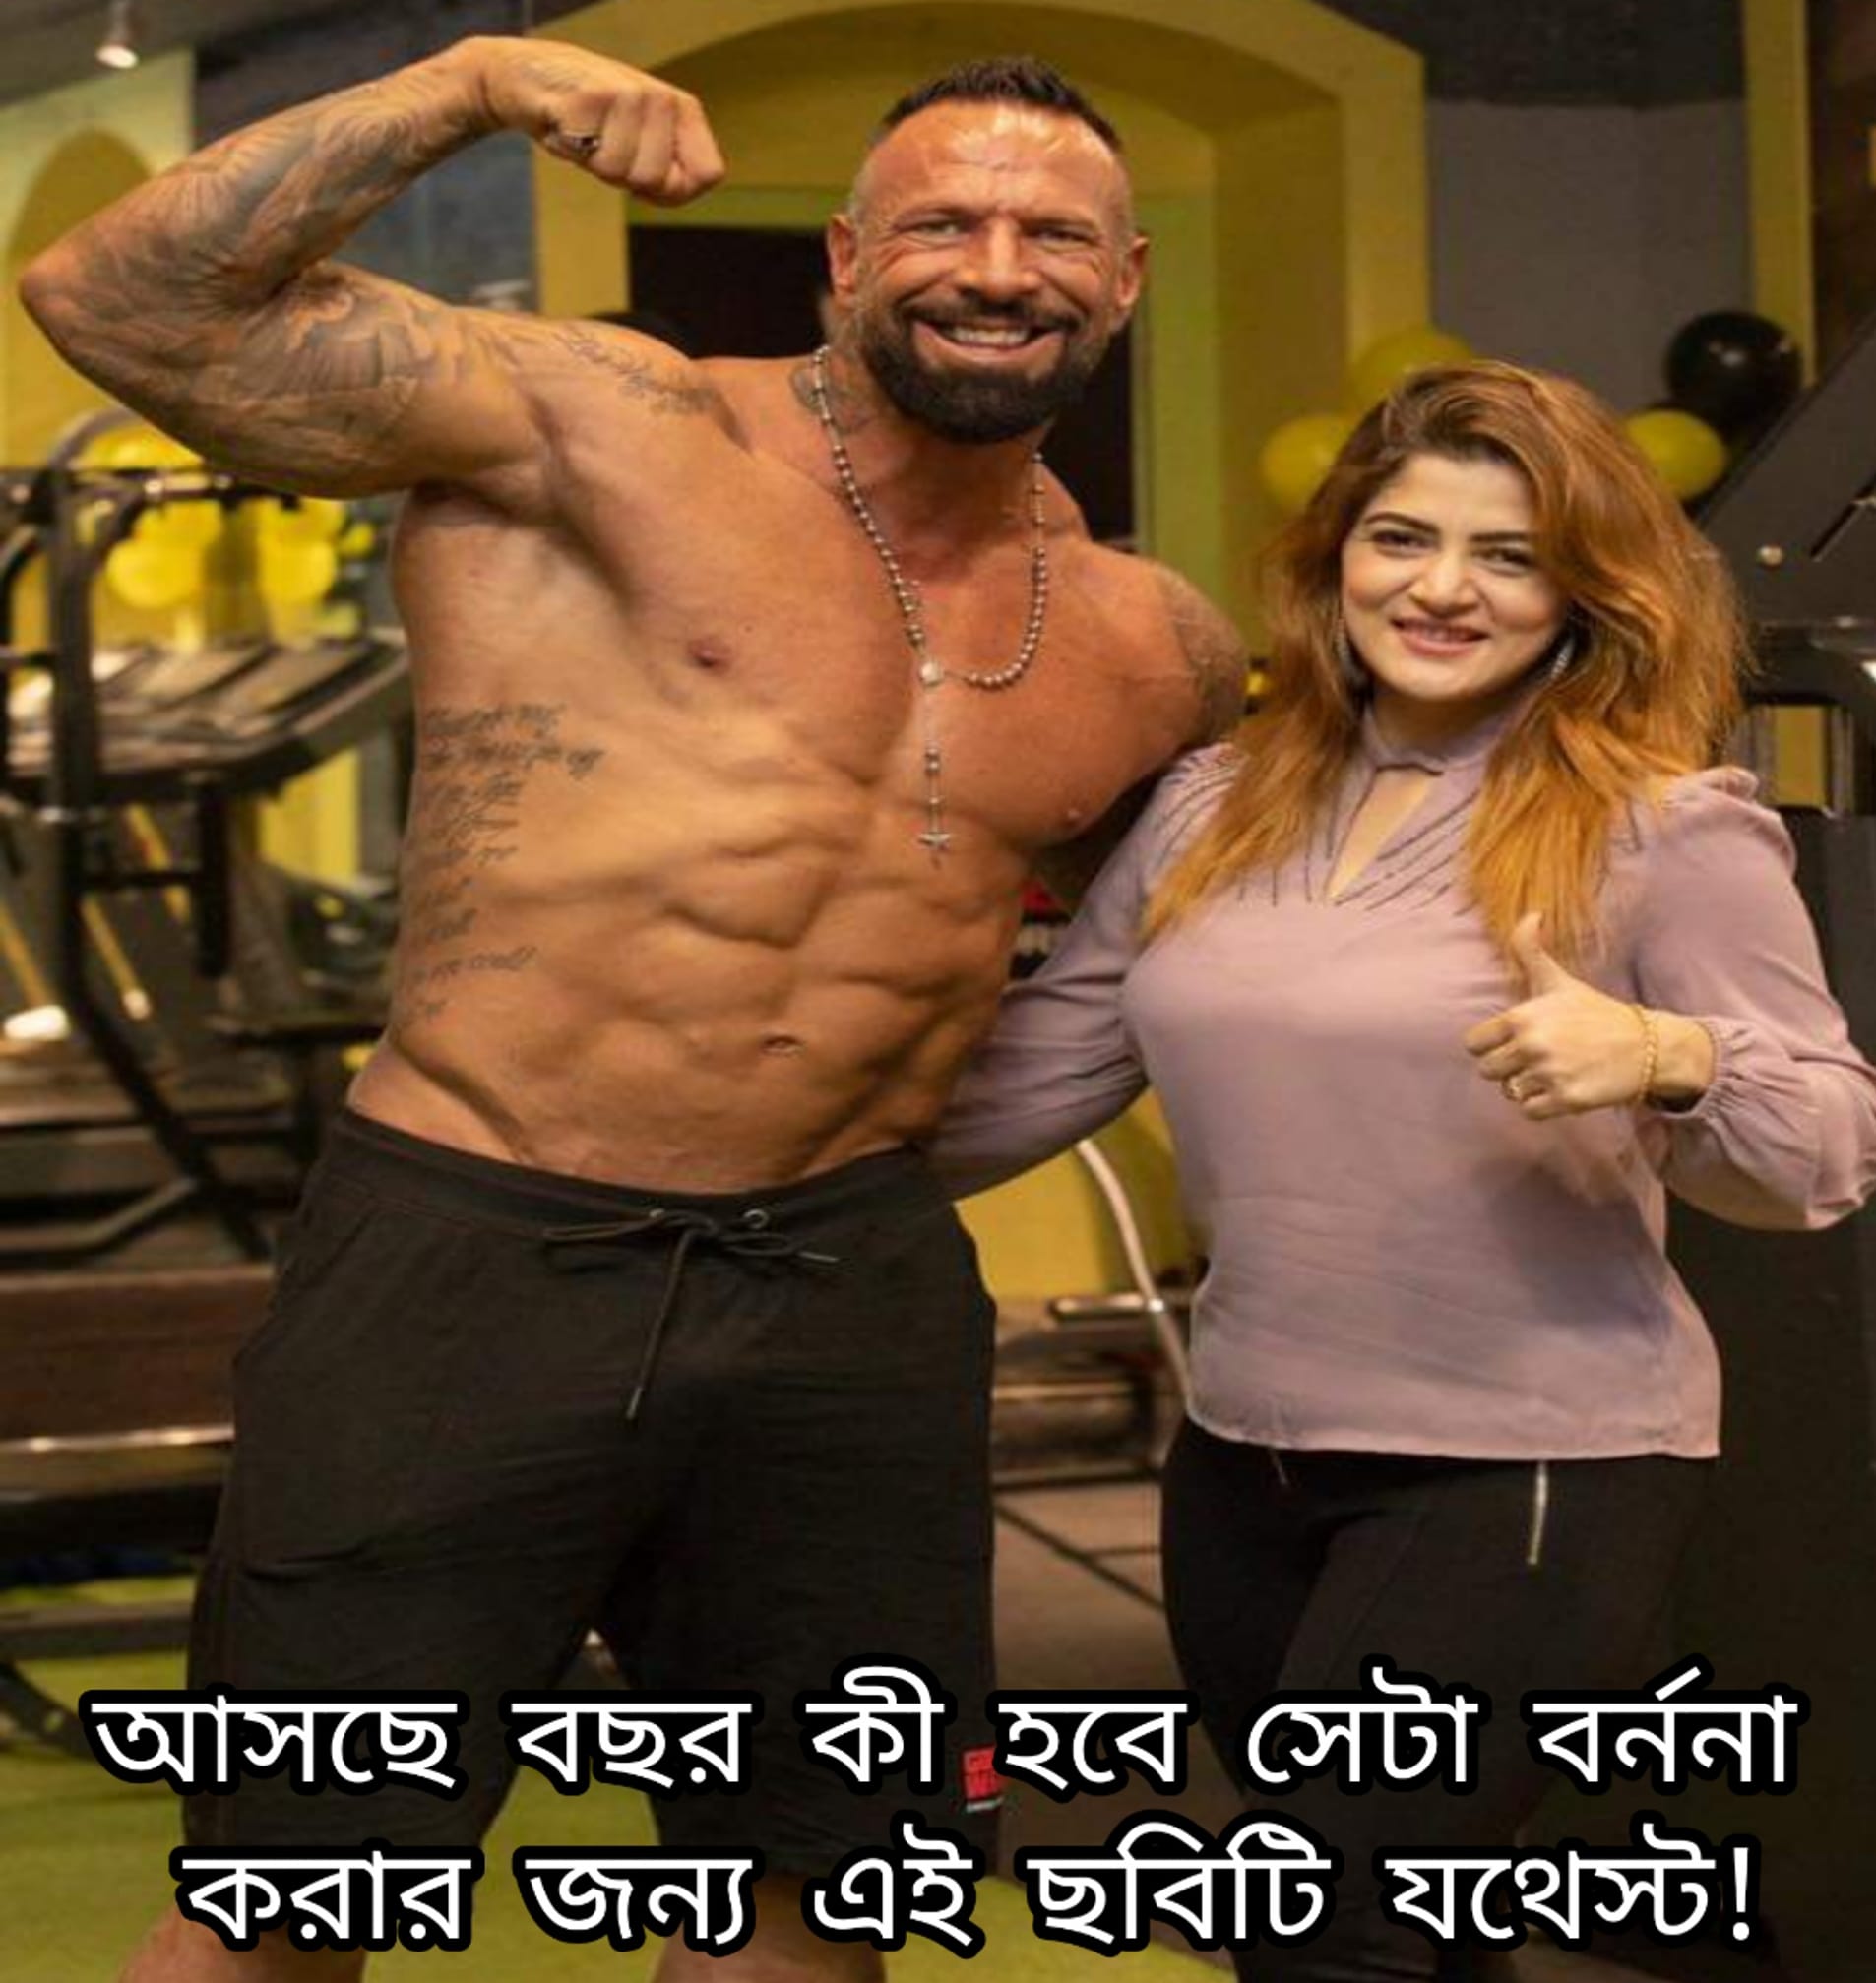
Caption: আসছে বছর কি হবে সেটা বর্ননা করার জন্য এই ছবিটা যথেস্ট !
Label: hate